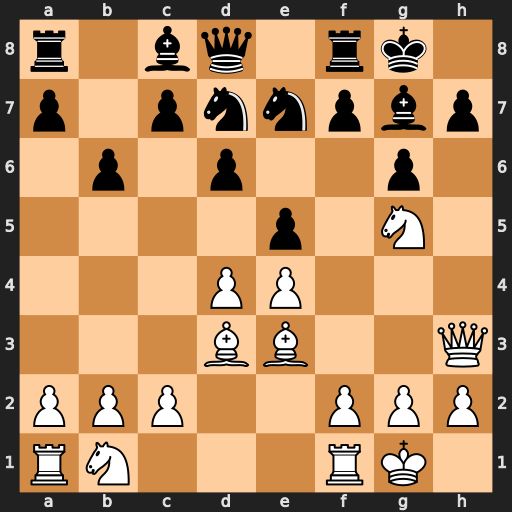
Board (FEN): r1bq1rk1/p1pnnpbp/1p1p2p1/4p1N1/3PP3/3BB2Q/PPP2PPP/RN3RK1
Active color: w
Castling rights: -
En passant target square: -
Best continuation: Qxh7#